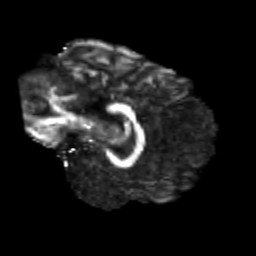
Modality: FA
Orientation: sagittal
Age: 24
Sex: male
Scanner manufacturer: siemens
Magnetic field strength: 3 T
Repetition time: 3.5 s
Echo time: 0.113 s